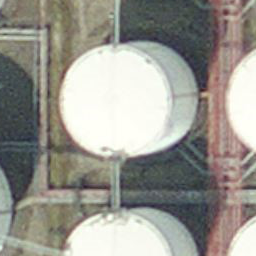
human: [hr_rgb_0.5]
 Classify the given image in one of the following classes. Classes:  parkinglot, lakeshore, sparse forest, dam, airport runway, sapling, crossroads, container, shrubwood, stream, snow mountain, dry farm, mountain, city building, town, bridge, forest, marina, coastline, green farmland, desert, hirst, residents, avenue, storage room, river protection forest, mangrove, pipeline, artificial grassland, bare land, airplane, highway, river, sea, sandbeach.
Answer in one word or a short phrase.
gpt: storage room